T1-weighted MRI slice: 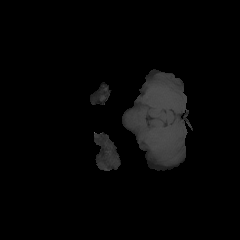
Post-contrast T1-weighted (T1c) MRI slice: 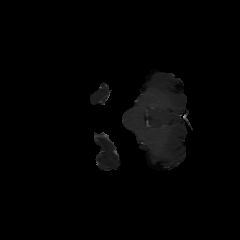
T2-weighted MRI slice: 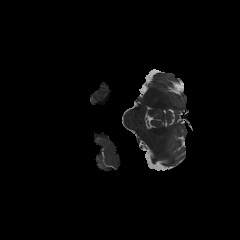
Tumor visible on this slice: yes